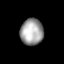
Tissue: lung
Cell type: Endothelial cells
Senescence score: 0.1925
Nuclear area (px): 596
Mean DAPI intensity: 160.482